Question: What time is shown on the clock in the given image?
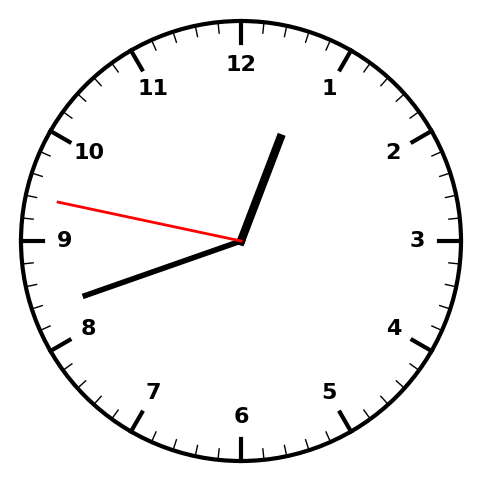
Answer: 12:41:47